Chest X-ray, PA view. Patient: 45 years old, sex F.
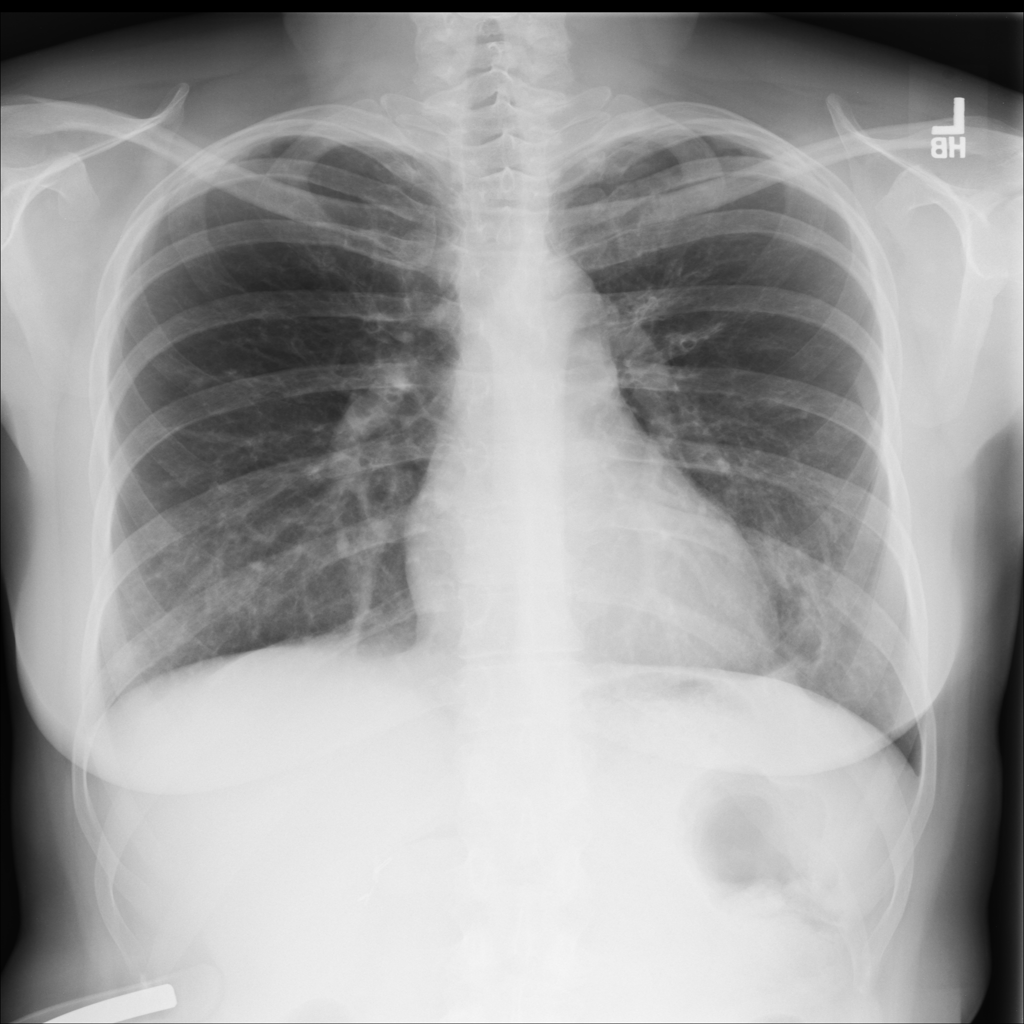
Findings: Fibrosis